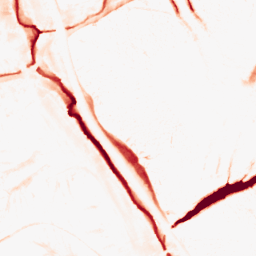
Category: morphological
Decomposition family: tophat
Decomposition parameters: size: 10
mode: black
Upsampling method: bilinear
Upsampling parameters: scale: 2
Upsampling scale: 2